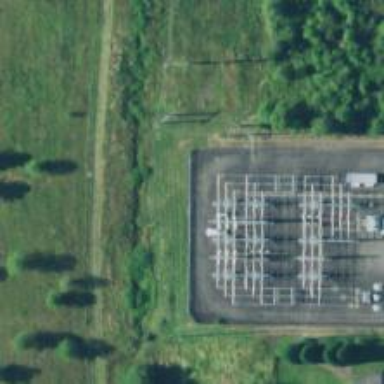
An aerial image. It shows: Distribution level power substation.